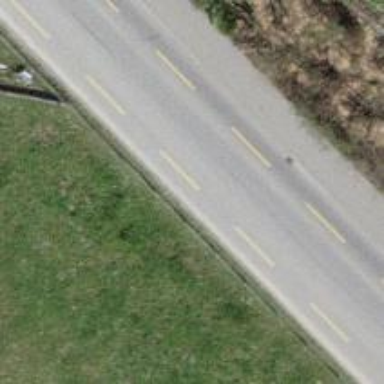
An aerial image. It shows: Tertiary road with asphalt surface and designated cycle lane.